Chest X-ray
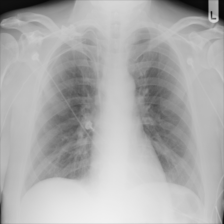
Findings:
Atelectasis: negative
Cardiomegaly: negative
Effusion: negative
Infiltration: negative
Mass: negative
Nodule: negative
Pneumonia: negative
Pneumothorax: negative
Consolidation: negative
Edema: negative
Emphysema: negative
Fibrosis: negative
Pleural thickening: negative
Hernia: negative